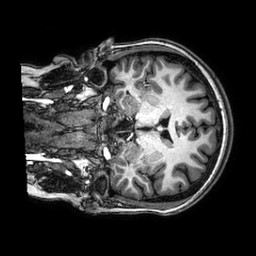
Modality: T1w
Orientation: coronal
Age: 26
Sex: female
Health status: healthy